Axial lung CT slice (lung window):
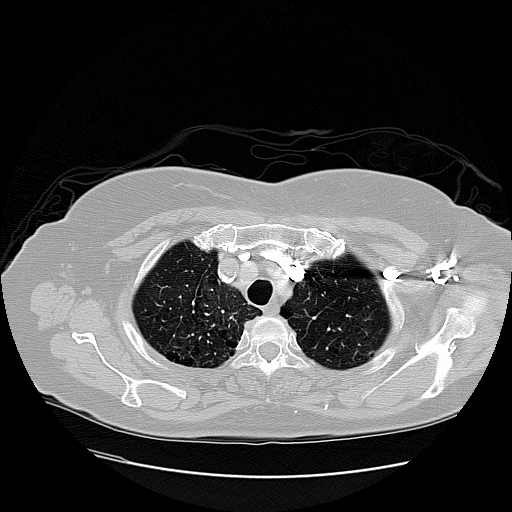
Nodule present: no